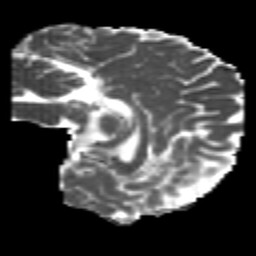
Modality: MD
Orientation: sagittal
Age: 20
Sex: male
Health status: healthy
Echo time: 0.074 s